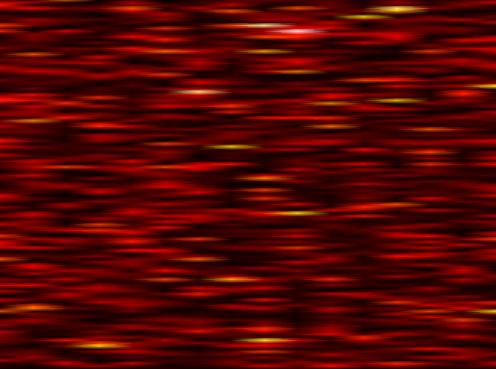
Label: OFDM